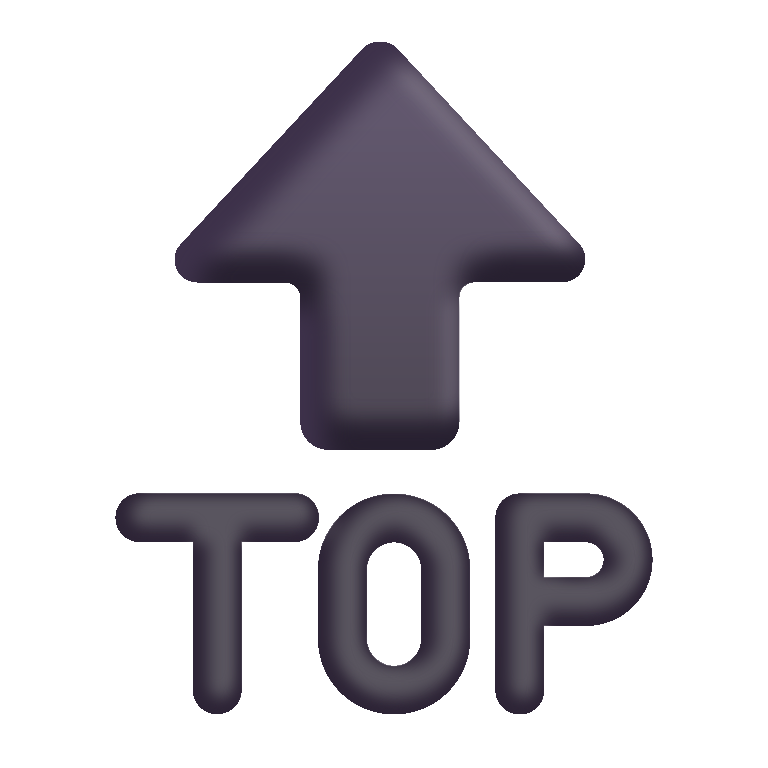
top arrow color